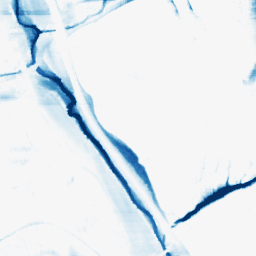
Category: morphological
Decomposition family: morphological_rect
Decomposition parameters: operation: closing
width: 50
height: 10
Upsampling method: sinc_hamming
Upsampling parameters: scale: 2
kernel_size: 16
Upsampling scale: 2